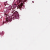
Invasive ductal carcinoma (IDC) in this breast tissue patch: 0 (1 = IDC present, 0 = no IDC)